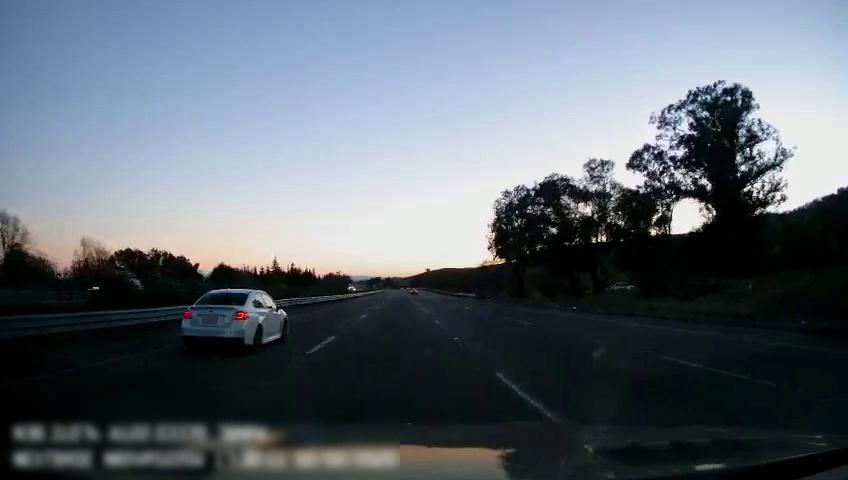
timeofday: Day
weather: Sunny
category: Drivable Space
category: Vehicles | Car
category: Vehicles | Car
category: Lanes | Current Lane
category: Lanes | Current Lane
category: Lanes | Alternate Lane
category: Lanes | Alternate Lane
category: Lanes | Alternate Lane